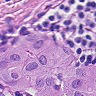
Metastatic tissue present: yes